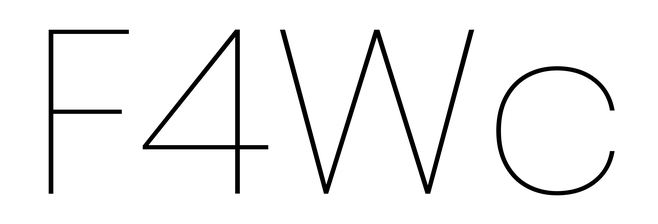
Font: Poppins-Thin